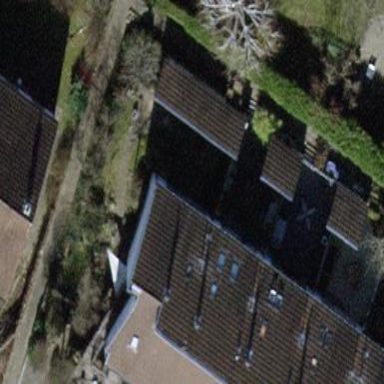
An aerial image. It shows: House with gabled roof. The roof extends across the building.